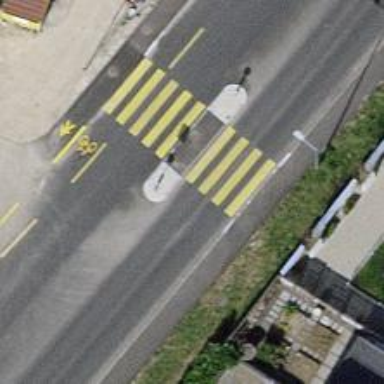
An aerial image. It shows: Uncontrolled crossing with pedestrian island.